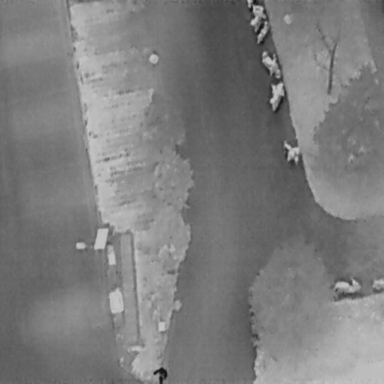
There are eight Bicycles in the infrared image.